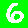
Digit: 6